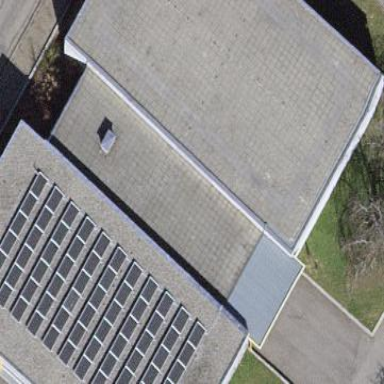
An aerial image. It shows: School building.